Field crop: tomato
Growth stage: 1
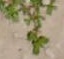
Species: portulaca